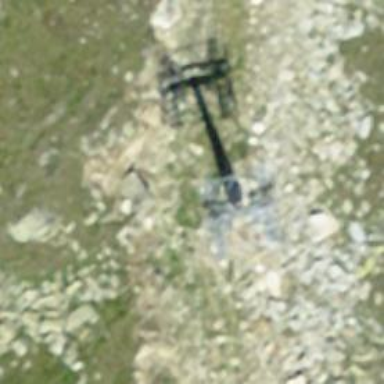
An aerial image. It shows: Chair lift captured from aerial perspective.